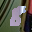
Label: 8